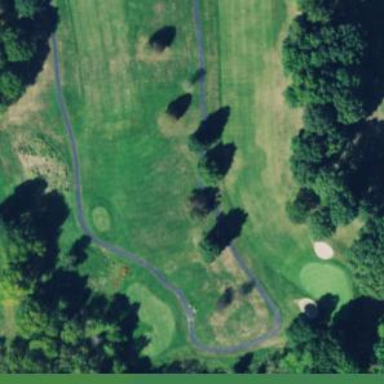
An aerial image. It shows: Golf hole.